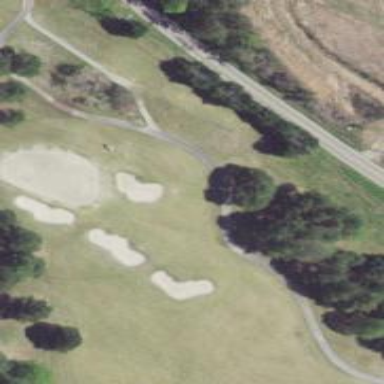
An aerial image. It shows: Path used for both walking and golf.